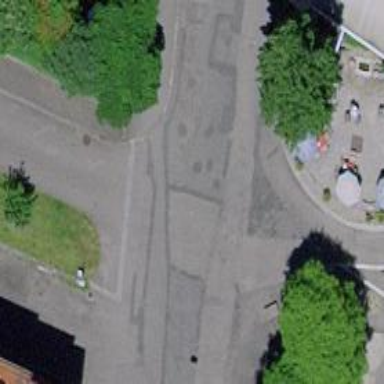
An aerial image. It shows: Regular kerb barrier.